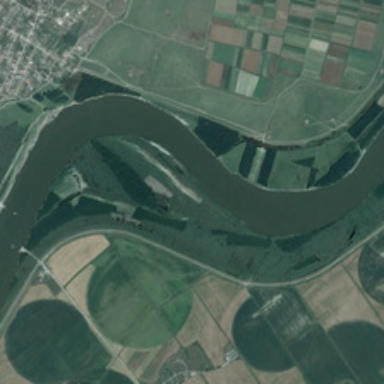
Many green plants and farmlands are in two sides of a curved river .